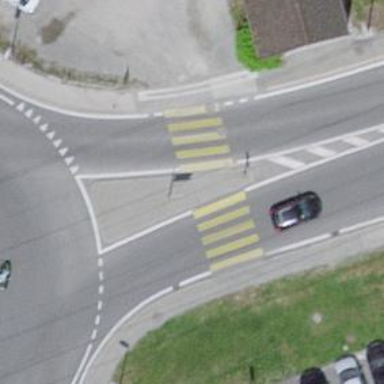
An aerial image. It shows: Zebra crossing with central island. The crossing is marked and uncontrolled.